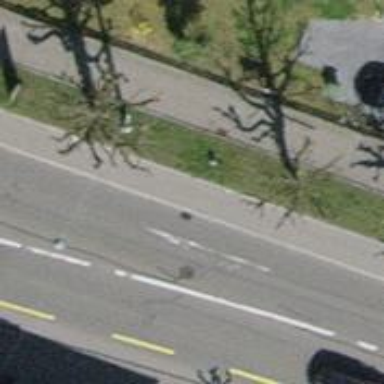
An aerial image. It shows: Avenue lined with trees.